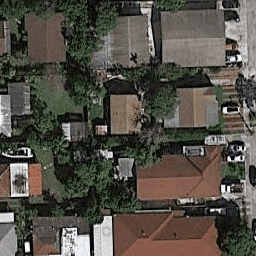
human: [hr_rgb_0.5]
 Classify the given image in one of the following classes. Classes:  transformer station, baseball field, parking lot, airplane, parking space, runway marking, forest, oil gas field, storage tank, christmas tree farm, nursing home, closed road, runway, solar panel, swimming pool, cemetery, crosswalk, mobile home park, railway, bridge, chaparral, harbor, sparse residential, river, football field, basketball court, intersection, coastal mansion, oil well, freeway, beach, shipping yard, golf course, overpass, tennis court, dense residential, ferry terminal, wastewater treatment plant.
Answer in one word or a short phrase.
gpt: dense residential